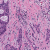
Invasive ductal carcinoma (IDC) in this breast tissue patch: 1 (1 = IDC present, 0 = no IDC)